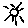
Label: sun